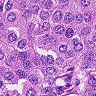
Metastatic tissue present: yes